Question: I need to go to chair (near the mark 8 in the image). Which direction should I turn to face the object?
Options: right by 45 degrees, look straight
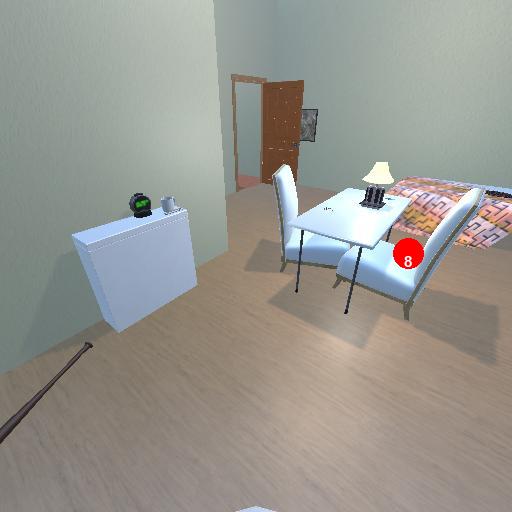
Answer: right by 45 degrees